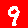
Digit: 9